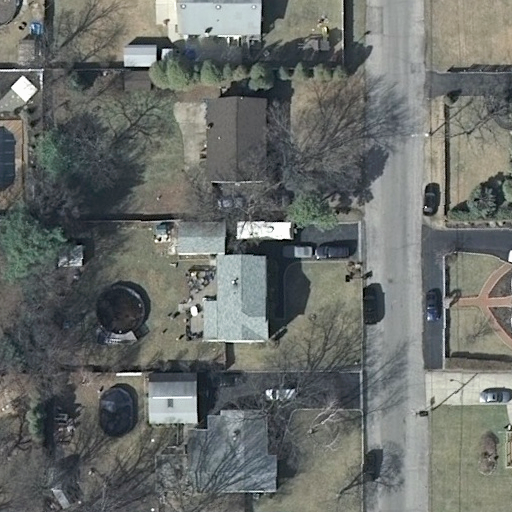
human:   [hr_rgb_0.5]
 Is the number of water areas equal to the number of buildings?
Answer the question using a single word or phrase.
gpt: no

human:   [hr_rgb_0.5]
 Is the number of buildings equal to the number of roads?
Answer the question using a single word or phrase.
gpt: no

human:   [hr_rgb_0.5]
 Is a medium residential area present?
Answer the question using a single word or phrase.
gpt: no

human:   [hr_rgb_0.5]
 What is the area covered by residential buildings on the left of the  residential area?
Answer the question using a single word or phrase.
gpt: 0m2

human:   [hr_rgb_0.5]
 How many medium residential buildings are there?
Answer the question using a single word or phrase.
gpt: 5

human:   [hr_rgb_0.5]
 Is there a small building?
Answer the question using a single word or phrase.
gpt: yes

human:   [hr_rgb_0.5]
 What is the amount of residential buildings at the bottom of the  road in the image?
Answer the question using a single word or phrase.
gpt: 3

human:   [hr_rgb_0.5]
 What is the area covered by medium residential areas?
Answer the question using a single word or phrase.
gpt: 0m2

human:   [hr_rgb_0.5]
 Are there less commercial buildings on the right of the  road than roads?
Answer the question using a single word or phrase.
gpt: yes

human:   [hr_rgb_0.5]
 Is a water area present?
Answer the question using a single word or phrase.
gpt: no

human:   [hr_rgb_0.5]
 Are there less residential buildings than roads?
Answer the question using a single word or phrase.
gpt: no

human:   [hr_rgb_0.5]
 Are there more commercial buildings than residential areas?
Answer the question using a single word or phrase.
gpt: no

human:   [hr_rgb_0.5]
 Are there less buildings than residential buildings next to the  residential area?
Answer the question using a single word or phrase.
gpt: no

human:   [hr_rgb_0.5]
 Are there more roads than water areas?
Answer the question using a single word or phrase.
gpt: yes

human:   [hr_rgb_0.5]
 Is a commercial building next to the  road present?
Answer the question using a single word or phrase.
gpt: no

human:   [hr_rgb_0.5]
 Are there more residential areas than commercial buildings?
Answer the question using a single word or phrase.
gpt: yes

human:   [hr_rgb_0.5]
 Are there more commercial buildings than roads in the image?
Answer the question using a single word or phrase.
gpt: no

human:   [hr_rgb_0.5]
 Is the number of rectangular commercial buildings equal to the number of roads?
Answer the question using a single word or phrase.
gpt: no

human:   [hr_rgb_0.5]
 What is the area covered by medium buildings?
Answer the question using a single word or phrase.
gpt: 1222m2

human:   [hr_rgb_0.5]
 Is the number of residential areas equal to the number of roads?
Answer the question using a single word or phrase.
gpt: yes

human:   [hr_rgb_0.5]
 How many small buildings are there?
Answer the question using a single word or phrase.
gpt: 5

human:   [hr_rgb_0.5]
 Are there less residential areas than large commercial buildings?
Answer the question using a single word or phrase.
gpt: no

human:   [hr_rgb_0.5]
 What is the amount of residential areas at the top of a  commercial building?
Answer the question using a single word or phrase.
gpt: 0

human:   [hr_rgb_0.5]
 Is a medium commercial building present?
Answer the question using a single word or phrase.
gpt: no

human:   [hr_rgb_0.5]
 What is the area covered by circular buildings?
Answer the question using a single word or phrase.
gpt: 0m2

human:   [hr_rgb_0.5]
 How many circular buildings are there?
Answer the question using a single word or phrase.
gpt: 0

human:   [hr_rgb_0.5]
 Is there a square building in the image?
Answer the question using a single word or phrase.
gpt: no

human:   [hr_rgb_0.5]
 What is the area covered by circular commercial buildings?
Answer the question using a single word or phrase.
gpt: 0m2

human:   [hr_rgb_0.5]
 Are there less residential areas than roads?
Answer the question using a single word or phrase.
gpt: no

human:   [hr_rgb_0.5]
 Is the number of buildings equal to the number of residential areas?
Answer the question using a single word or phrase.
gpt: no

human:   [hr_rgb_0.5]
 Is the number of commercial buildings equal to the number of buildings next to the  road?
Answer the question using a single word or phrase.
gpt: no

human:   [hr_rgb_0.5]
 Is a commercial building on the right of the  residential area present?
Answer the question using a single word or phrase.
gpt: no

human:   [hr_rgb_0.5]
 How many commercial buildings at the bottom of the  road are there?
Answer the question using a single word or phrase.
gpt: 0

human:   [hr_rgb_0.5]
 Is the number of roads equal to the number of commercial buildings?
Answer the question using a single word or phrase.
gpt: no

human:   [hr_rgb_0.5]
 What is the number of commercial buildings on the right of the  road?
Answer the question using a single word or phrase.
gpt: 0

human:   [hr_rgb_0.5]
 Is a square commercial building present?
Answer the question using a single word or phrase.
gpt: no

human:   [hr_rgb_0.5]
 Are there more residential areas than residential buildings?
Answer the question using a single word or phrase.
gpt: no